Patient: sex M, age 51
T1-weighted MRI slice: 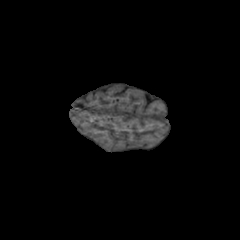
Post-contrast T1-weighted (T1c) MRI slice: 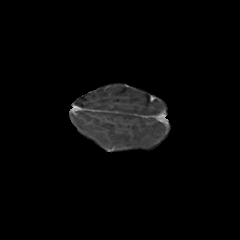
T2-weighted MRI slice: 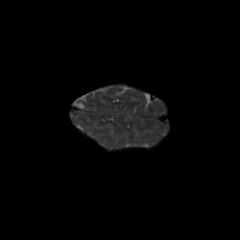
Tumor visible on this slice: no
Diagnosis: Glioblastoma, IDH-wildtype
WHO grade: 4